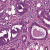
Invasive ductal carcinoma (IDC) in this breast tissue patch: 0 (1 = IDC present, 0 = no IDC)